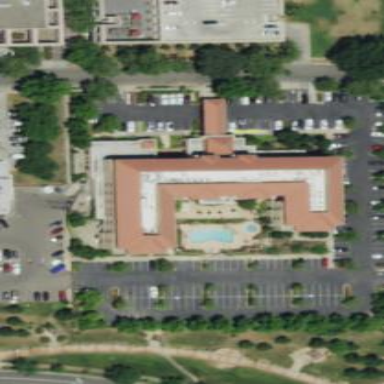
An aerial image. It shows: Hotel building.